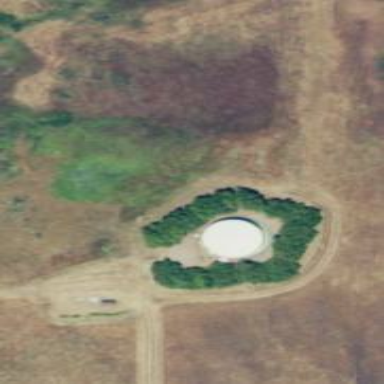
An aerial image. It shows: Storage tank with man-made structure.